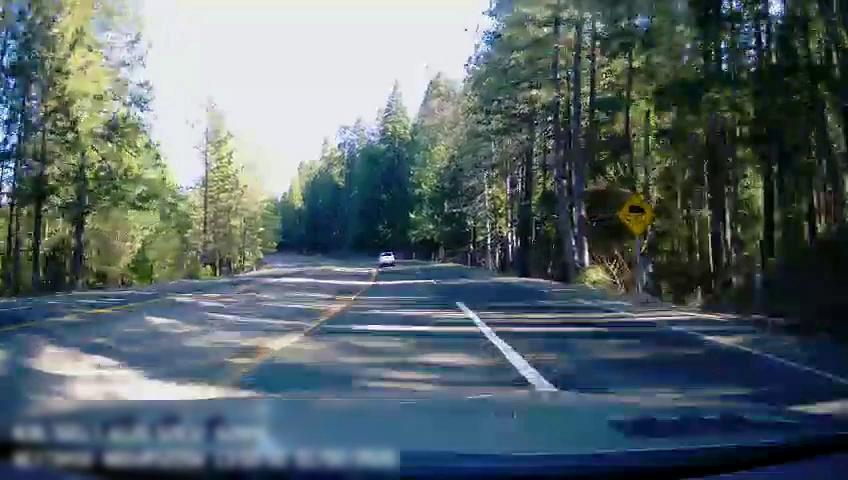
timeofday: Day
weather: Sunny
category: Drivable Space
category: Vehicles | Truck
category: Lanes | Alternate Lane
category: Lanes | Current Lane
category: Lanes | Current Lane
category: Lanes | Opposite Lane
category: Lanes | Opposite Lane
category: Traffic | Signs